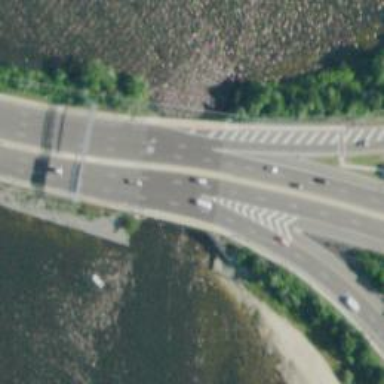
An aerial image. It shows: Asphalt surface bridge on trunk link highway.